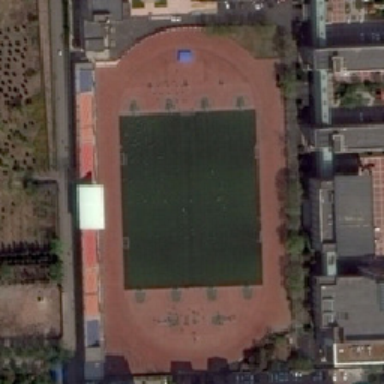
We can see some playgrounds and some trees and wild birds near some buildings .